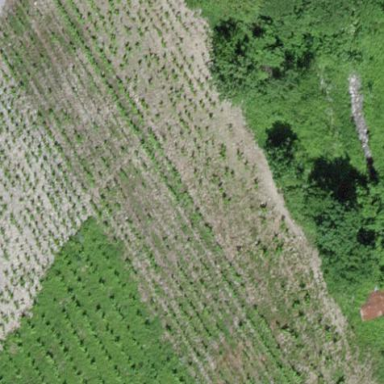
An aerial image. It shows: Vineyard growing grapes.